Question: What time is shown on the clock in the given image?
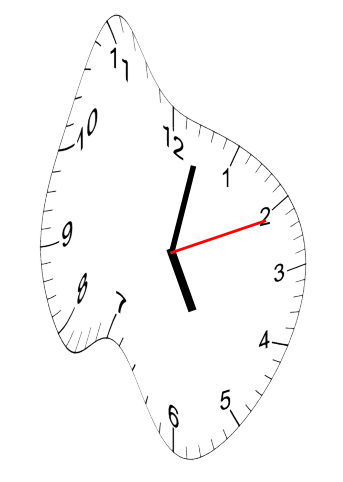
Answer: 05:02:11